Question: I am trying to iterate through unique "modules" that are received through REST services. There are multiple href's that are associated with a single module.
'''
<html>
<head>
<script src="http://ajax.googleapis.com/ajax/libs/angularjs/1.4.8/angular.min.js"></script>
<script type="text/javascript">
var moduleServiceUrl = _spPageContextInfo.webAbsoluteUrl + "/_api/lists/getbytitle('Pages')/Items?$select=ID,Title,FileRef,Modules";
var appVar = angular.module('listApp', []);
appVar.controller('controller1', function ($scope, $http) {
$http({
method: 'GET',
url: moduleServiceUrl,
headers: { "Accept": "application/json;odata=verbose" }
}).success(function (data, status, headers, config) {
$scope.items = data.d.results;
});
})
</script>
</head>
<body>
<hr />
<div ng-app="listApp">
<div id="App1" ng-controller="controller1">
<div ng-repeat="item in items" ng-if="item.Modules">
<b><p>{{item.Modules}}</p></b>
<p class="kbRelatedArticle" style="padding-left:10px"><a href="{{item.FileRef}}">{{item.Title}}</a></p>
</div>
</div>
</div>
</body>
</html>
'''

My goal is to have all the links under the same module heading instead of having repeated module headings.
My initial thought was to have a nested ng-repeat in which the outer ng-repeat would loop through the unique modules and the inner would then generate the links that are related to that module.
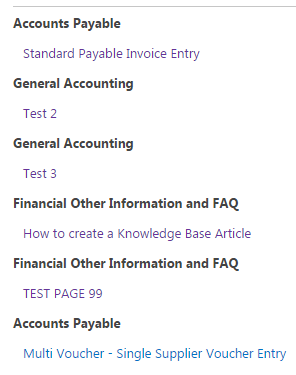
Answer: You can create an object with 'Modules' as the key and an array of items as the value like so
'''
$scope.modules = data.d.results.reduce((modules, item) => {
if (item.Modules) {
if (Array.isArray(modules[item.Modules])) {
modules[item.Modules].push(item);
} else {
modules[item.Modules] = [item];
}
}
return modules;
}, Object.create(null));
'''
Or if you're not against using something like Lodash
'''
$scope.modules = _.groupBy(data.d.results, 'Modules');
'''
Then your HTML can use a nested repeater
'''
<div ng-repeat="(module, items) in modules">
<p><strong>{{module}}</strong></p>
<p ng-repeat="item in items" style="padding-left:10px;">
<a ng-href="{{item.FileRef}}">{{item.Title}}</a>
</p>
</div>
'''